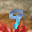
Label: 9